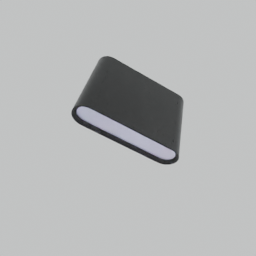
Label: lighting